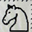
Piece: wN